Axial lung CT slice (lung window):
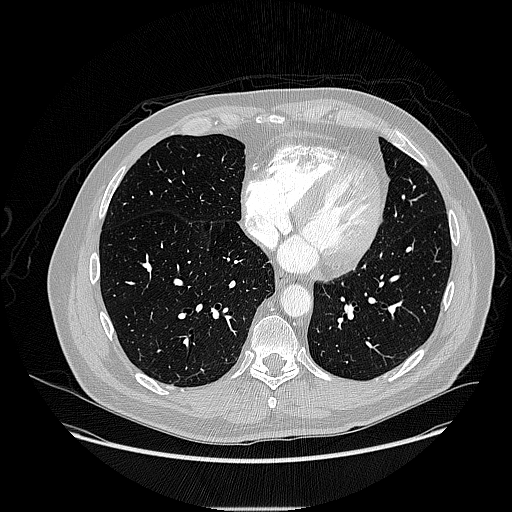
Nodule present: no